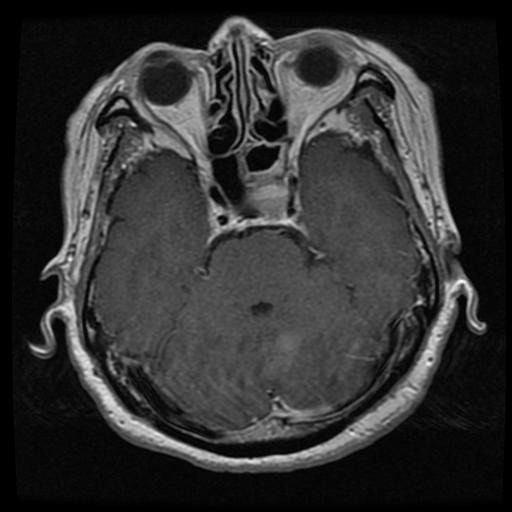
Label: pituitary